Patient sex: M
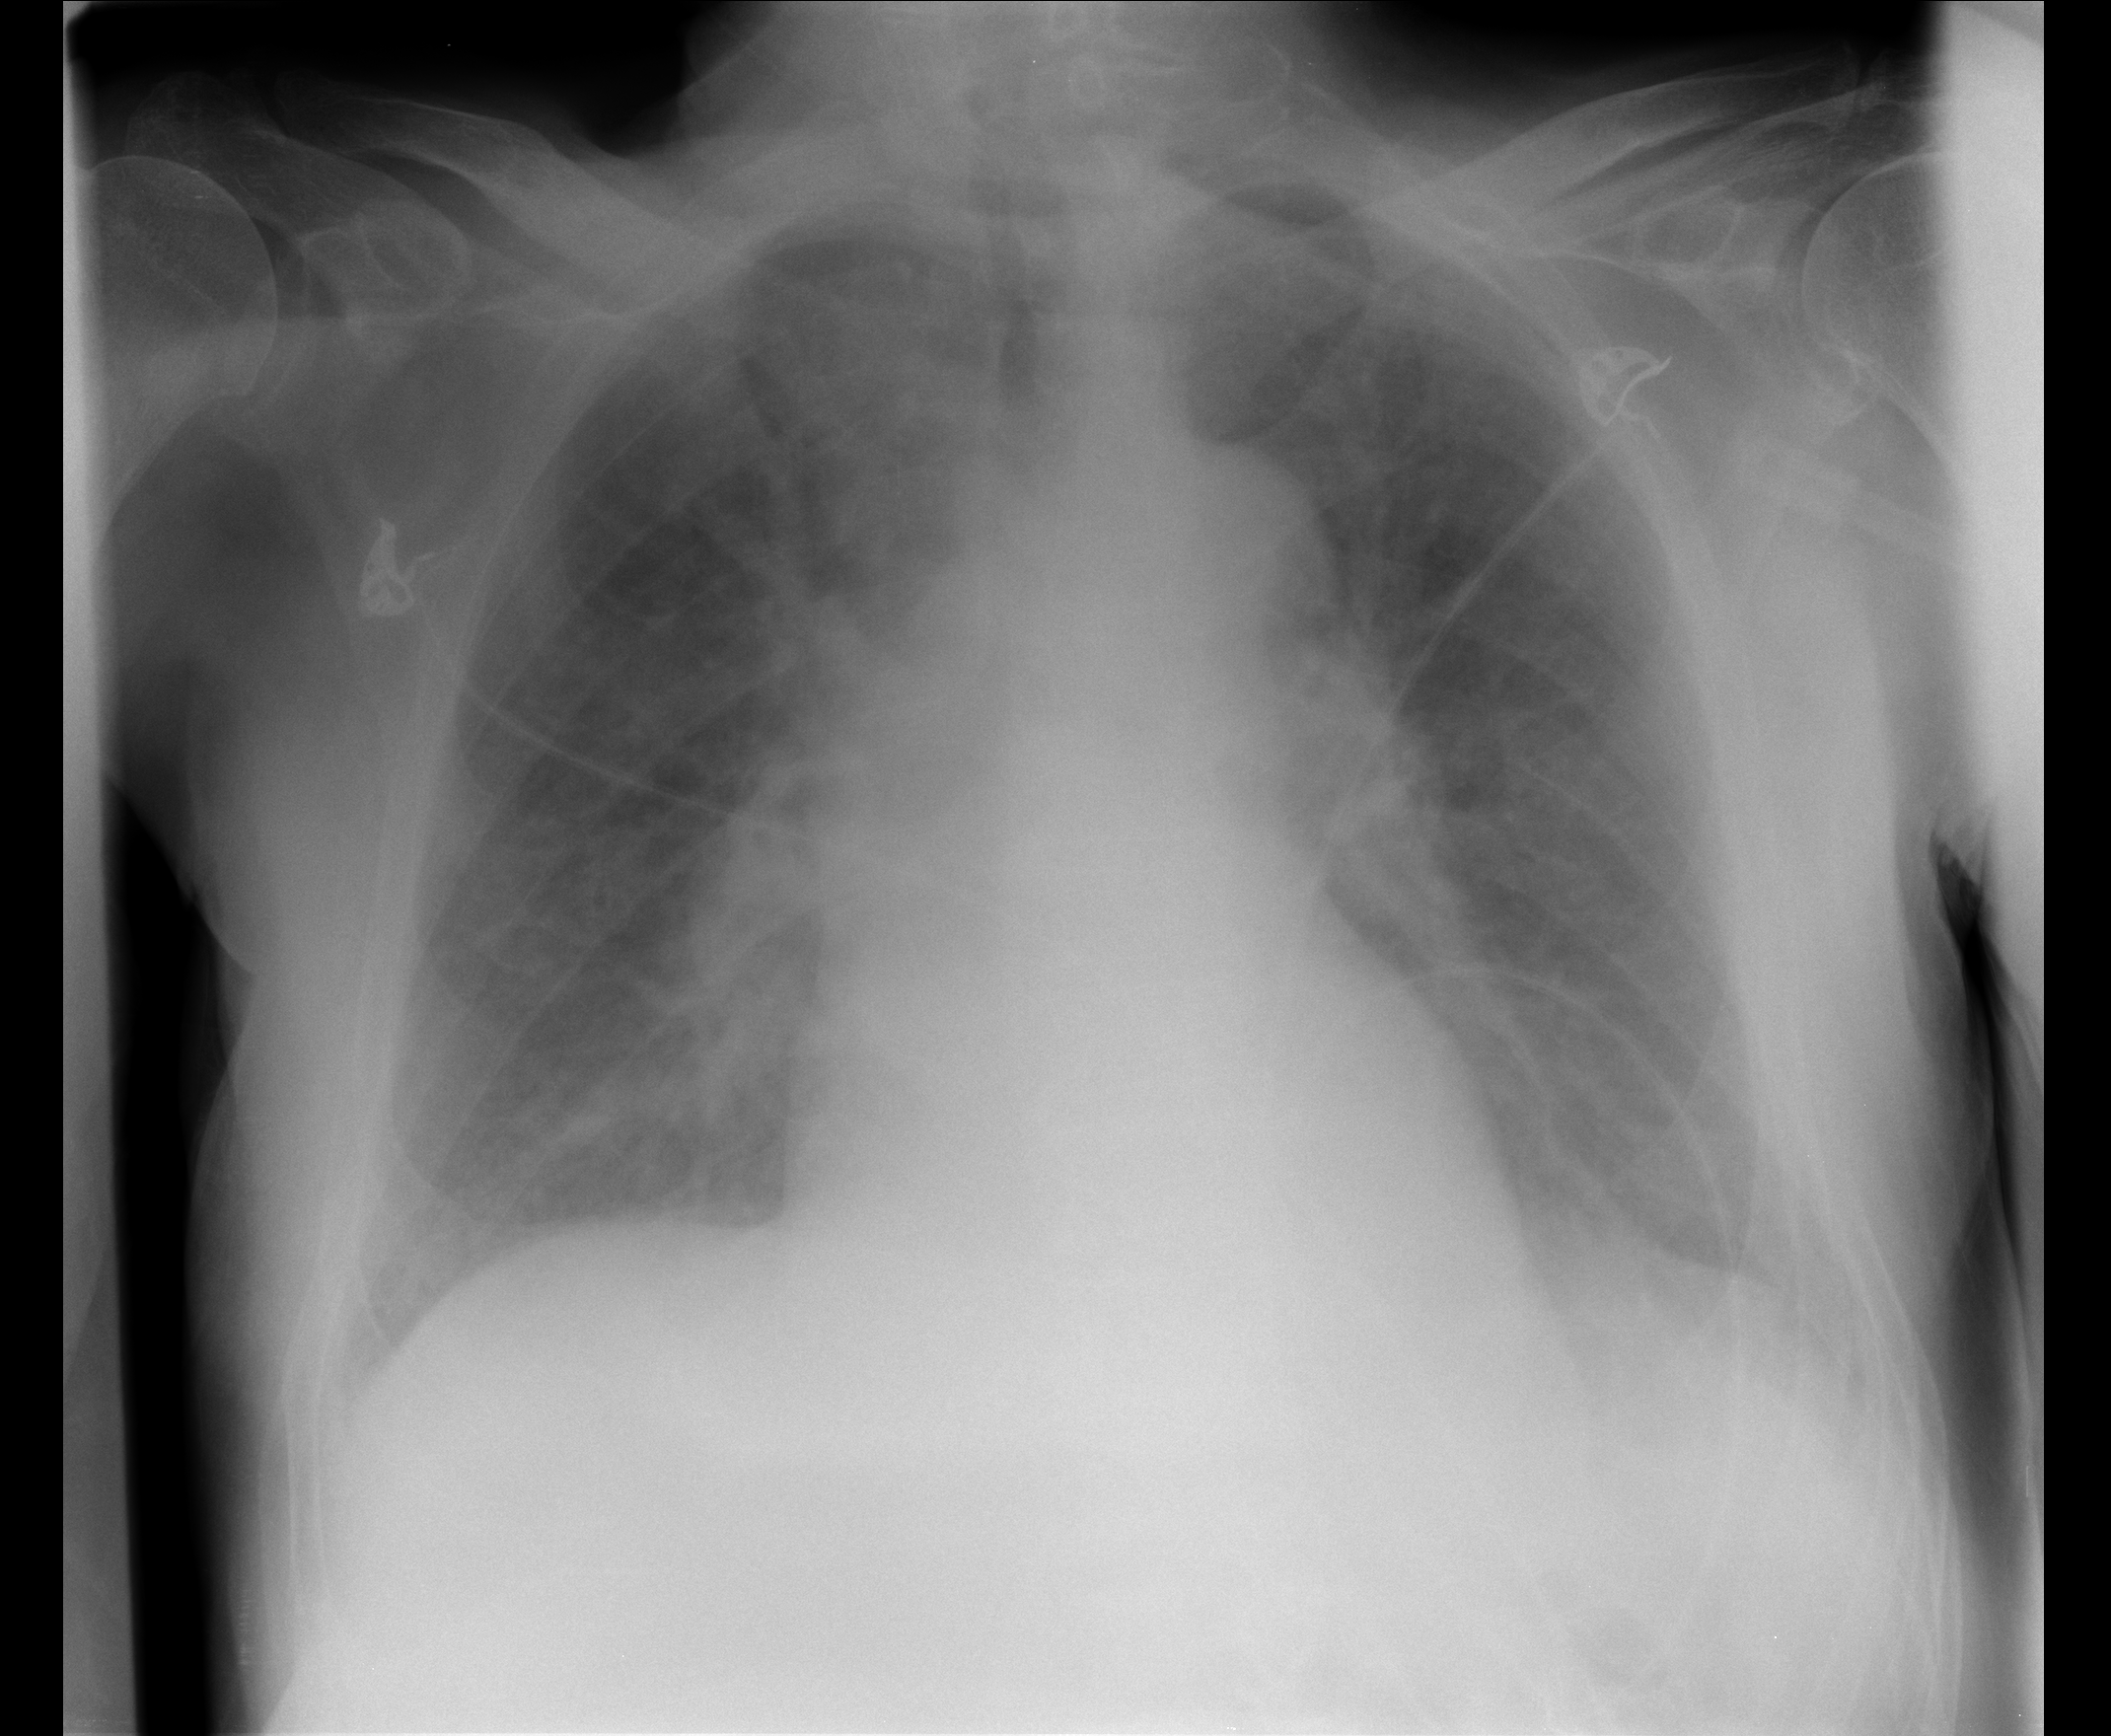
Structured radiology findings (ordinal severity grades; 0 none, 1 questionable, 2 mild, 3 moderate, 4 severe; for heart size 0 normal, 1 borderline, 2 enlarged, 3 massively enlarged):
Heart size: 0
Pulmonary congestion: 2
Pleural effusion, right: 2
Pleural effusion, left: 2
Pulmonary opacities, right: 2
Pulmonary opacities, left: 0
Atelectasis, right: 2
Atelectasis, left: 2